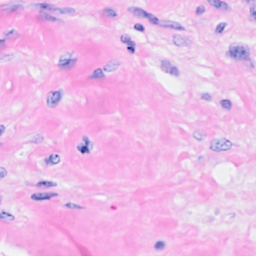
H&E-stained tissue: Breast